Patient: sex F, age 54
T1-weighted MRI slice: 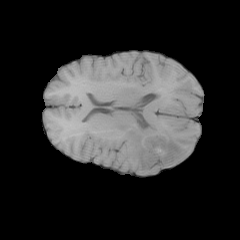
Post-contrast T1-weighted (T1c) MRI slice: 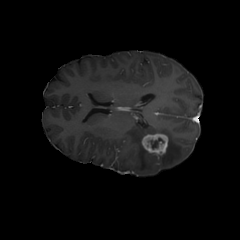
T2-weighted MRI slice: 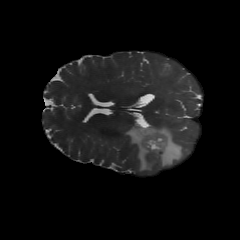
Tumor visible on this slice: yes
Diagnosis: Glioblastoma, IDH-wildtype
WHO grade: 4